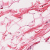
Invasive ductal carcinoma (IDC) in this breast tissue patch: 0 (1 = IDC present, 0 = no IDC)